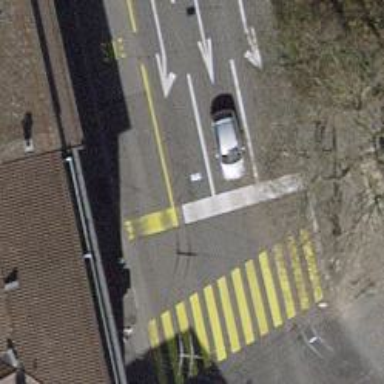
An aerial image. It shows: Trolleybus stop position for public transport.